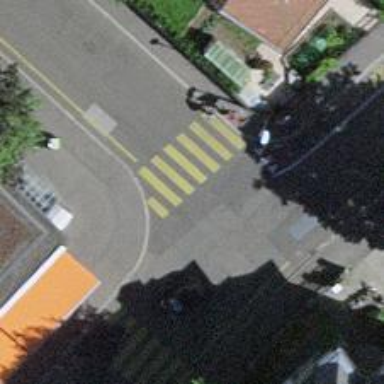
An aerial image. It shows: Zebra crossing on the road.